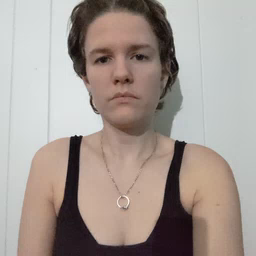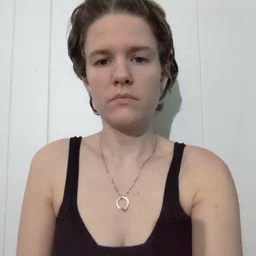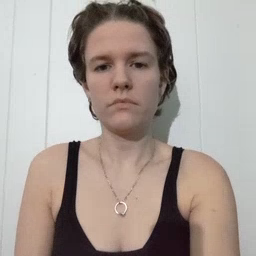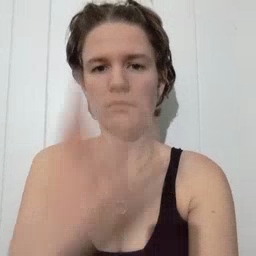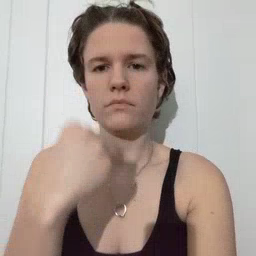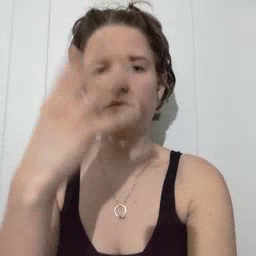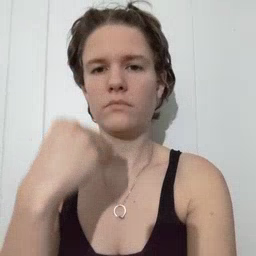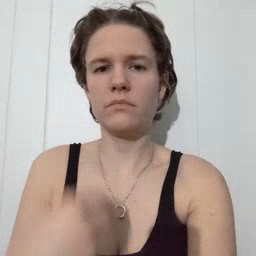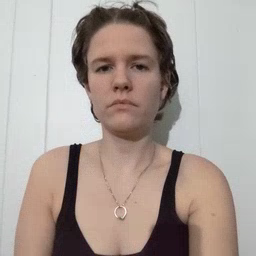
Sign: sleepy